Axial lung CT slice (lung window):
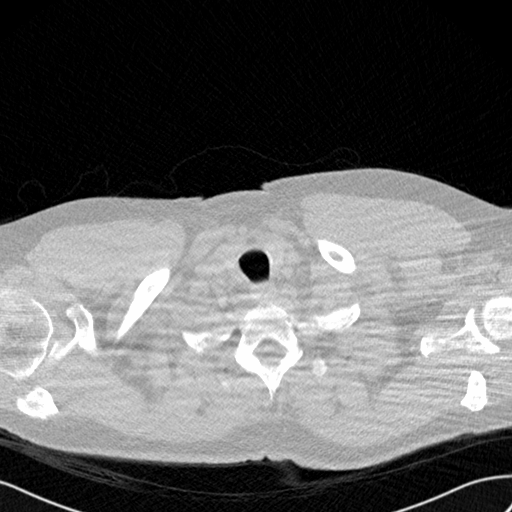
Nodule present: no